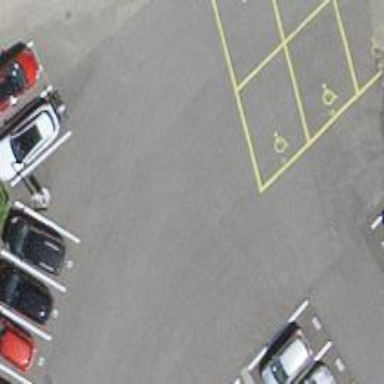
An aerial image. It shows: Parking aisle designated as service road.